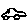
Label: car